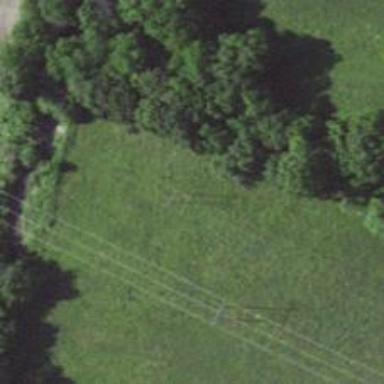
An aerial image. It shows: H-frame designed tower for power lines.